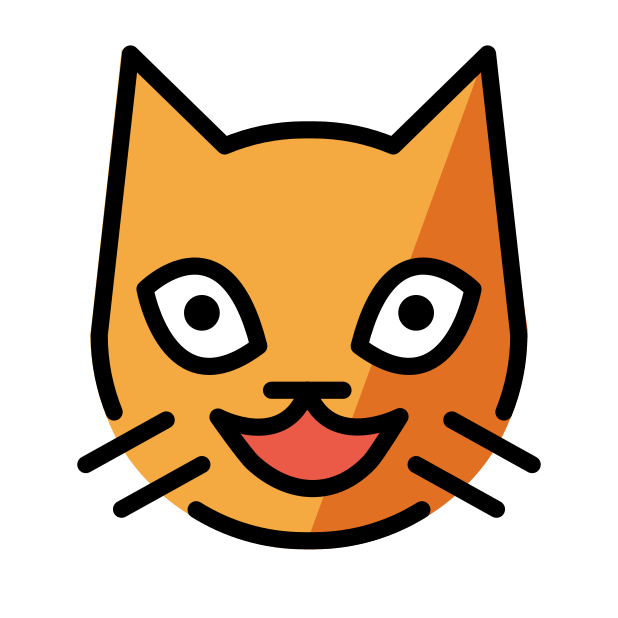
grinning cat